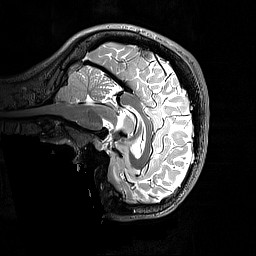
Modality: T2w
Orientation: sagittal
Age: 29
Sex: female
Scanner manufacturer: siemens
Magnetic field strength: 3 T
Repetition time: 3.2 s
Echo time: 0.565 s